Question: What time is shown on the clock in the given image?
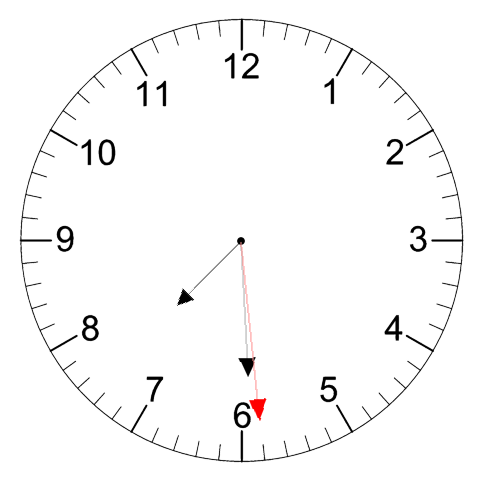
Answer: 07:29:29